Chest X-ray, PA view. Patient: 25 years old, sex M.
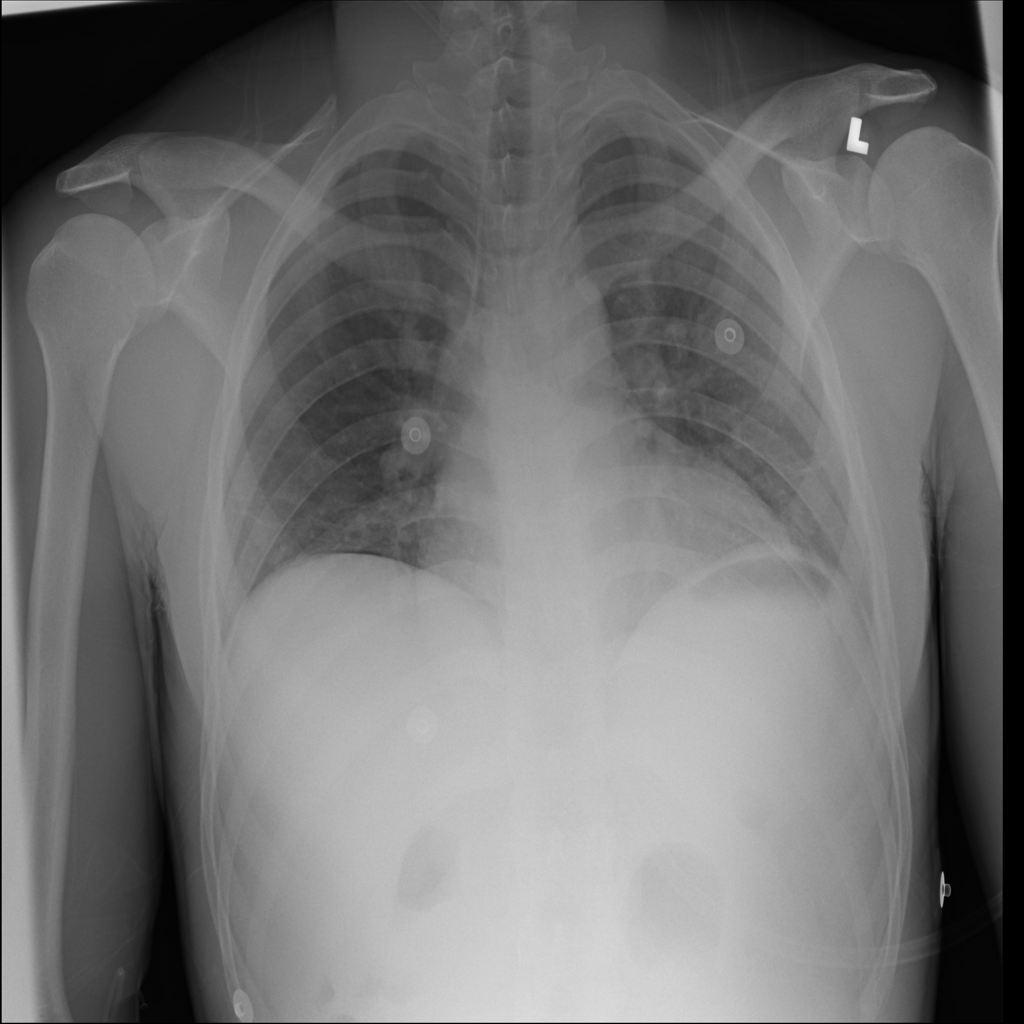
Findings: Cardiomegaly